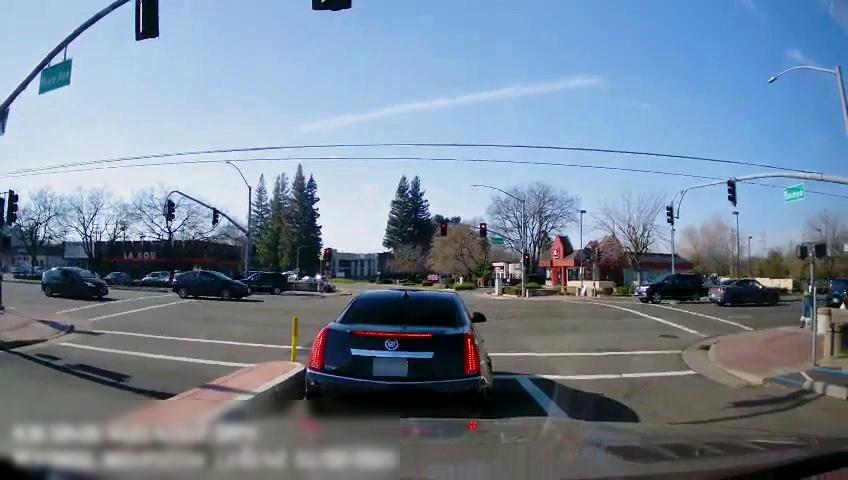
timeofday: Day
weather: Sunny
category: Drivable Space
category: Vehicles | SUV
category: Vehicles | Car
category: Vehicles | SUV
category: Vehicles | Car
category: Pedestrians
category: Vehicles | Car
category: Vehicles | Car
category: Vehicles | Car
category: Vehicles | Car
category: Vehicles | Car
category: Vehicles | Car
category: Lanes | Opposite Lane
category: Lanes | Current Lane
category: Traffic | Lights
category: Traffic | Lights
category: Traffic | Signs
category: Traffic | Lights
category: Traffic | Lights
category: Traffic | Lights
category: Traffic | Lights
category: Traffic | Lights
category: Traffic | Lights
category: Traffic | Lights
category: Traffic | Lights
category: Traffic | Signs
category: Traffic | Lights
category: Traffic | Lights
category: Traffic | Lights
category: Traffic | Lights
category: Traffic | Lights
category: Traffic | Signs